Question: Before adding SSL certificate postman query is hitting. But when i added SSL certificate, Postman request is not working.
I have attached file of postman request and following is my webConfig file.
It is giving Error 400 Not Found.

'''
<?xml version="1.0" encoding="utf-8"?>
<configuration>
<configSections>
<sectionGroup name="applicationSettings" type="System.Configuration.ApplicationSettingsGroup, System, Version=4.0.0.0, Culture=neutral, PublicKeyToken=b77a5c561934e089">
<section name="SmartTrack.Properties.Settings" type="System.Configuration.ClientSettingsSection, System, Version=4.0.0.0, Culture=neutral, PublicKeyToken=b77a5c561934e089" requirePermission="false" />
<section name="CMSWebService.Properties.Settings" type="System.Configuration.ClientSettingsSection, System, Version=4.0.0.0, Culture=neutral, PublicKeyToken=b77a5c561934e089" requirePermission="false" />
</sectionGroup>
</configSections>
<connectionStrings>
<add name="SmartTrack.Properties.Settings.connectionstring" connectionString="Data Source=localhost;Initial Catalog=CommandControl2.3;User ID=sa;Password=smarti123#" />
</connectionStrings>
<appSettings>
<add key="appVersion" value="15" />
<add key="appCode" value="1.2.3" />
<add key="appUpdatePriority" value="1" />
</appSettings>
<system.web>
<compilation debug="true" targetFramework="4.0" />
</system.web>
<system.serviceModel>
<bindings />
<client />
<serviceHostingEnvironment multipleSiteBindingsEnabled="True" />
<services>
<service behaviorConfiguration="Default" name="SmartTrack.CMSWebService">
<endpoint address="" behaviorConfiguration="webBehavior" binding="webHttpBinding" contract="SmartTrack.ISmartTrack" />
<endpoint address="mex" binding="mexHttpBinding" contract="IMetadataExchange" />
</service>
</services>
<behaviors>
<endpointBehaviors>
<behavior name="webBehavior">
<webHttp helpEnabled="true" />
</behavior>
</endpointBehaviors>
<serviceBehaviors>
<behavior name="Default">
<!-- To avoid disclosing metadata information, set the value below to false before deployment -->
<serviceMetadata httpGetEnabled="true"/>
</behavior>
<behavior name="">
<serviceMetadata httpGetEnabled="true" httpsGetEnabled="true"/>
<serviceDebug includeExceptionDetailInFaults="true"/>
<serviceAuthorization
serviceAuthorizationManagerType
=" WcfWebHttpIISHostingSample.RestAuthorizationManager, WcfWebHttpIISHostingSample"/>
</behavior>
</serviceBehaviors>
</behaviors>
</system.serviceModel>
<system.webServer>
<modules runAllManagedModulesForAllRequests="true" />
<directoryBrowse enabled="true" />
</system.webServer>
<applicationSettings>
<SmartTrack.Properties.Settings>
<setting name="SYSTEM_LOG" serializeAs="String">
<value>True</value>
</setting>
<setting name="TRANSACTION_LOG" serializeAs="String">
<value>True</value>
</setting>
<setting name="COMMAND_LOG" serializeAs="String">
<value>True</value>
</setting>
<setting name="EXCEPTION_LOG" serializeAs="String">
<value>True</value>
</setting>
<setting name="ERROR_LOG" serializeAs="String">
<value>True</value>
</setting>
<setting name="CONFIG_LOGLEVEL" serializeAs="String">
<value>0</value>
</setting>
<setting name="CONFIG_COMPONENT" serializeAs="String">
<value>0</value>
</setting>
<setting name="LogPath" serializeAs="String">
<value>C:\ServiceSmartTrack</value>
</setting>
</SmartTrack.Properties.Settings>
<CMSWebService.Properties.Settings>
<setting name="SYSTEM_LOG" serializeAs="String">
<value>True</value>
</setting>
<setting name="TRANSACTION_LOG" serializeAs="String">
<value>True</value>
</setting>
<setting name="COMMAND_LOG" serializeAs="String">
<value>True</value>
</setting>
<setting name="EXCEPTION_LOG" serializeAs="String">
<value>True</value>
</setting>
<setting name="ERROR_LOG" serializeAs="String">
<value>True</value>
</setting>
<setting name="CONFIG_LOGLEVEL" serializeAs="String">
<value>0</value>
</setting>
<setting name="CONFIG_COMPONENT" serializeAs="String">
<value>0</value>
</setting>
<setting name="LogPath" serializeAs="String">
<value>C:\ServiceSmartTrack</value>
</setting>
</CMSWebService.Properties.Settings>
</applicationSettings>
</configuration>
'''
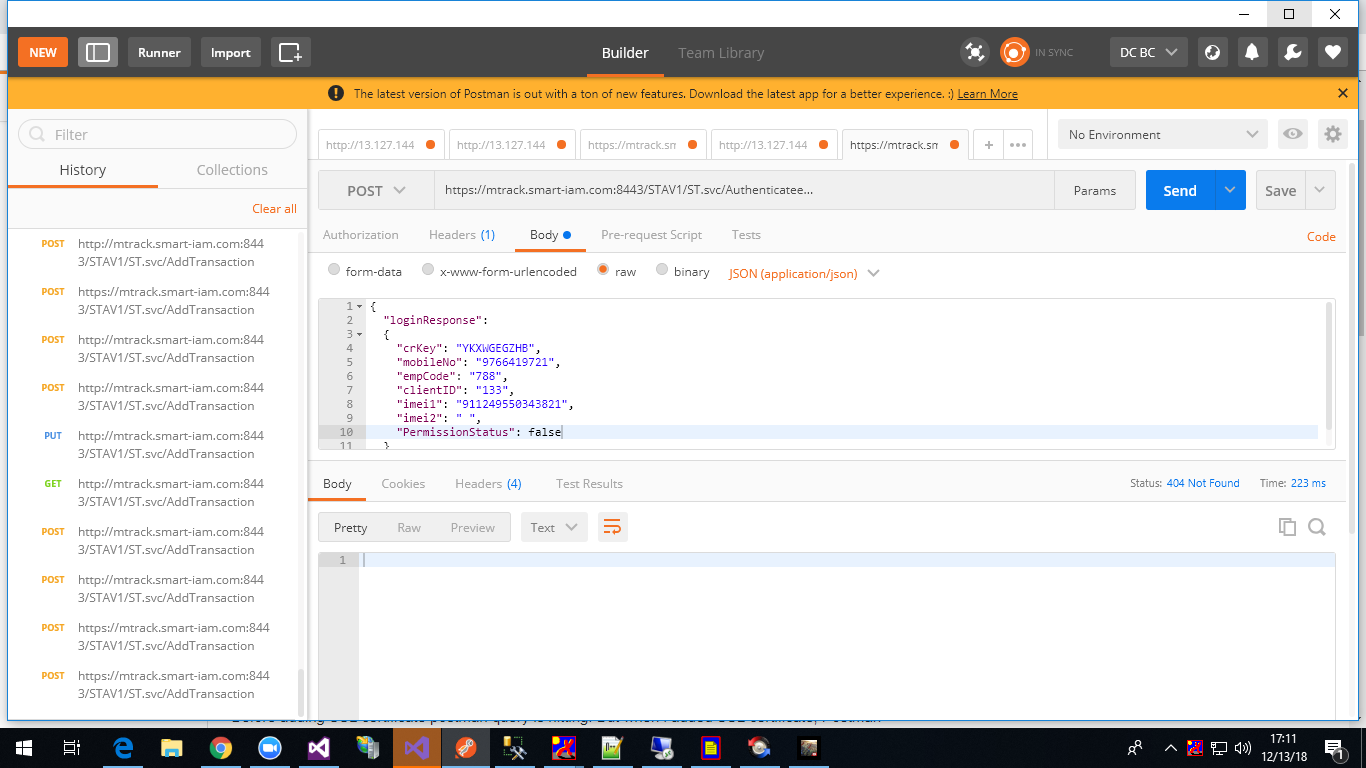
Answer: You need to configure the https endpoint, and then add the https protocol and specify the https certificate in IIS.
<URL>
Here is my configuration file whose http/https endpoint are all configurated, wish it is useful to you.
'''
<system.serviceModel>
<services>
<!--http, https are all configurated-->
<service behaviorConfiguration="mybehavior" name="WcfService1.Service1"> <!--http, https are all configurated-->
<endpoint address="" binding="webHttpBinding" contract="WcfService1.IService1" behaviorConfiguration="webbev" bindingConfiguration="mybinding"></endpoint>
<endpoint address="" binding="webHttpBinding" contract="WcfService1.IService1" behaviorConfiguration="webbev" bindingConfiguration="com"></endpoint>
<endpoint address="mex" binding="mexHttpsBinding" contract="IMetadataExchange"></endpoint>
</service>
</services>
<bindings>
<webHttpBinding>
<binding name="mybinding" maxBufferPoolSize="<PHONE>" maxReceivedMessageSize="<PHONE>" maxBufferSize="<PHONE>" sendTimeout="00:10:00" receiveTimeout="00:10:00">
<readerQuotas maxDepth="<PHONE>" maxStringContentLength="<PHONE>" maxArrayLength="<PHONE>" maxBytesPerRead="<PHONE>" />
<security mode="Transport">
<transport clientCredentialType="None"></transport>
</security>
</binding>
<binding name="com">
<security mode="None"></security>
</binding>
</webHttpBinding>
</bindings>
<behaviors>
<serviceBehaviors>
<behavior name="mybehavior">
<serviceMetadata httpGetEnabled="true" httpsGetEnabled="true" />
<serviceDebug includeExceptionDetailInFaults="false" />
</behavior>
</serviceBehaviors>
<endpointBehaviors>
<behavior name="webbev">
<webHttp />
</behavior>
</endpointBehaviors>
</behaviors>
<protocolMapping>
<add binding="basicHttpsBinding" scheme="https" />
</protocolMapping>
<serviceHostingEnvironment aspNetCompatibilityEnabled="true" multipleSiteBindingsEnabled="true" /> </system.serviceModel>
'''
Result.
<URL>
By the way, I need to configure https/http binding base address in IIS.
<URL>
Feel free to let me know if there is anything I can help with.